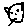
Label: cat